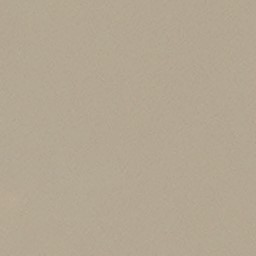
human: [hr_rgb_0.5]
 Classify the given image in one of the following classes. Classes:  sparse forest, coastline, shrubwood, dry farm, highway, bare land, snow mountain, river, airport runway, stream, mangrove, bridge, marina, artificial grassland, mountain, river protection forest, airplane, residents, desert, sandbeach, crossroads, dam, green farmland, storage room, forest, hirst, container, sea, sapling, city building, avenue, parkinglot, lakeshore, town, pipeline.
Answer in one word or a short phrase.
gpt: desert